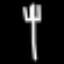
Label: fork